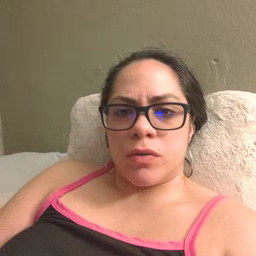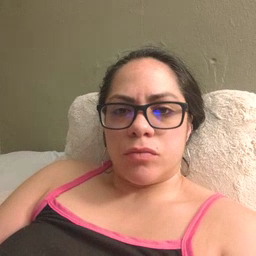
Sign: scissors